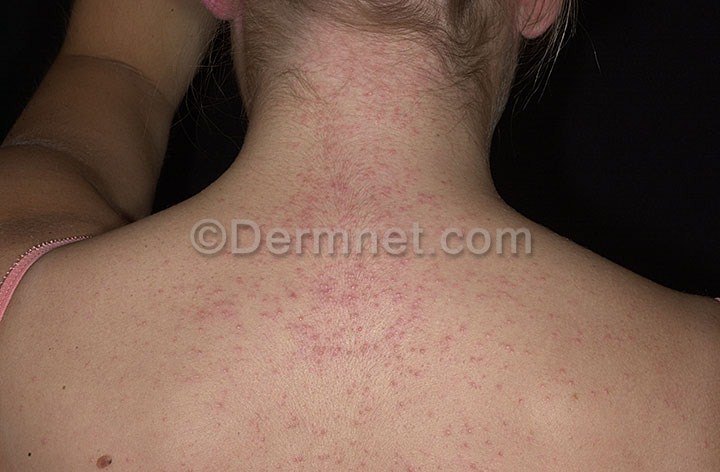
Disease: Exanthems and Drug Eruptions